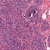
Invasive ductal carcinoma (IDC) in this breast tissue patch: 0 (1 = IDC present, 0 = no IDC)